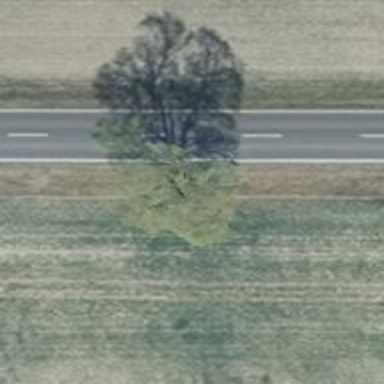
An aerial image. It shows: Deciduous broadleaved tree.